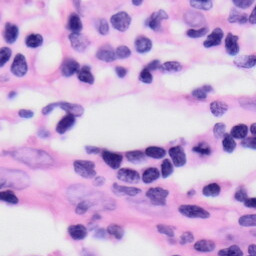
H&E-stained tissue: Skin